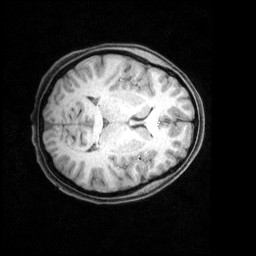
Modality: T1w
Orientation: axial
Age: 27
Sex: female
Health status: healthy